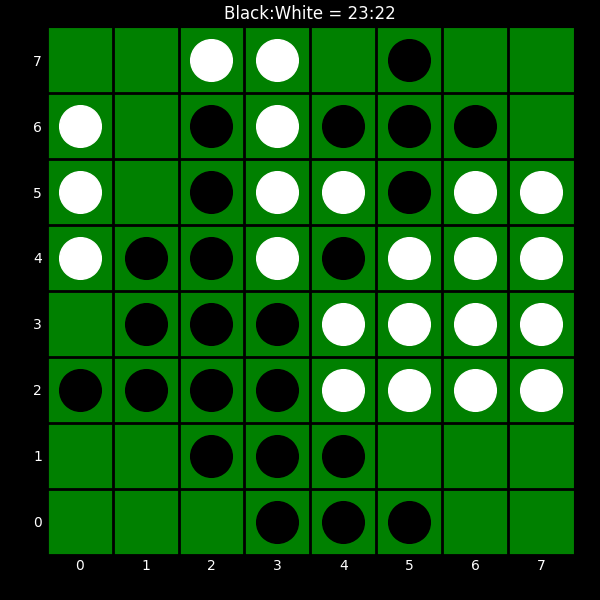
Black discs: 23
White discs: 22